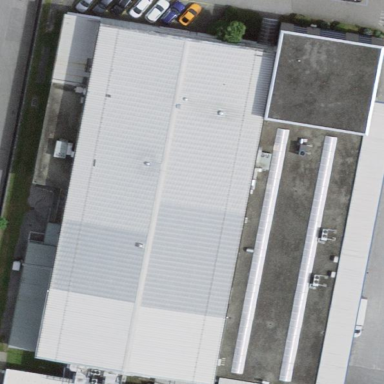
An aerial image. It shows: Industrial building.